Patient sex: M
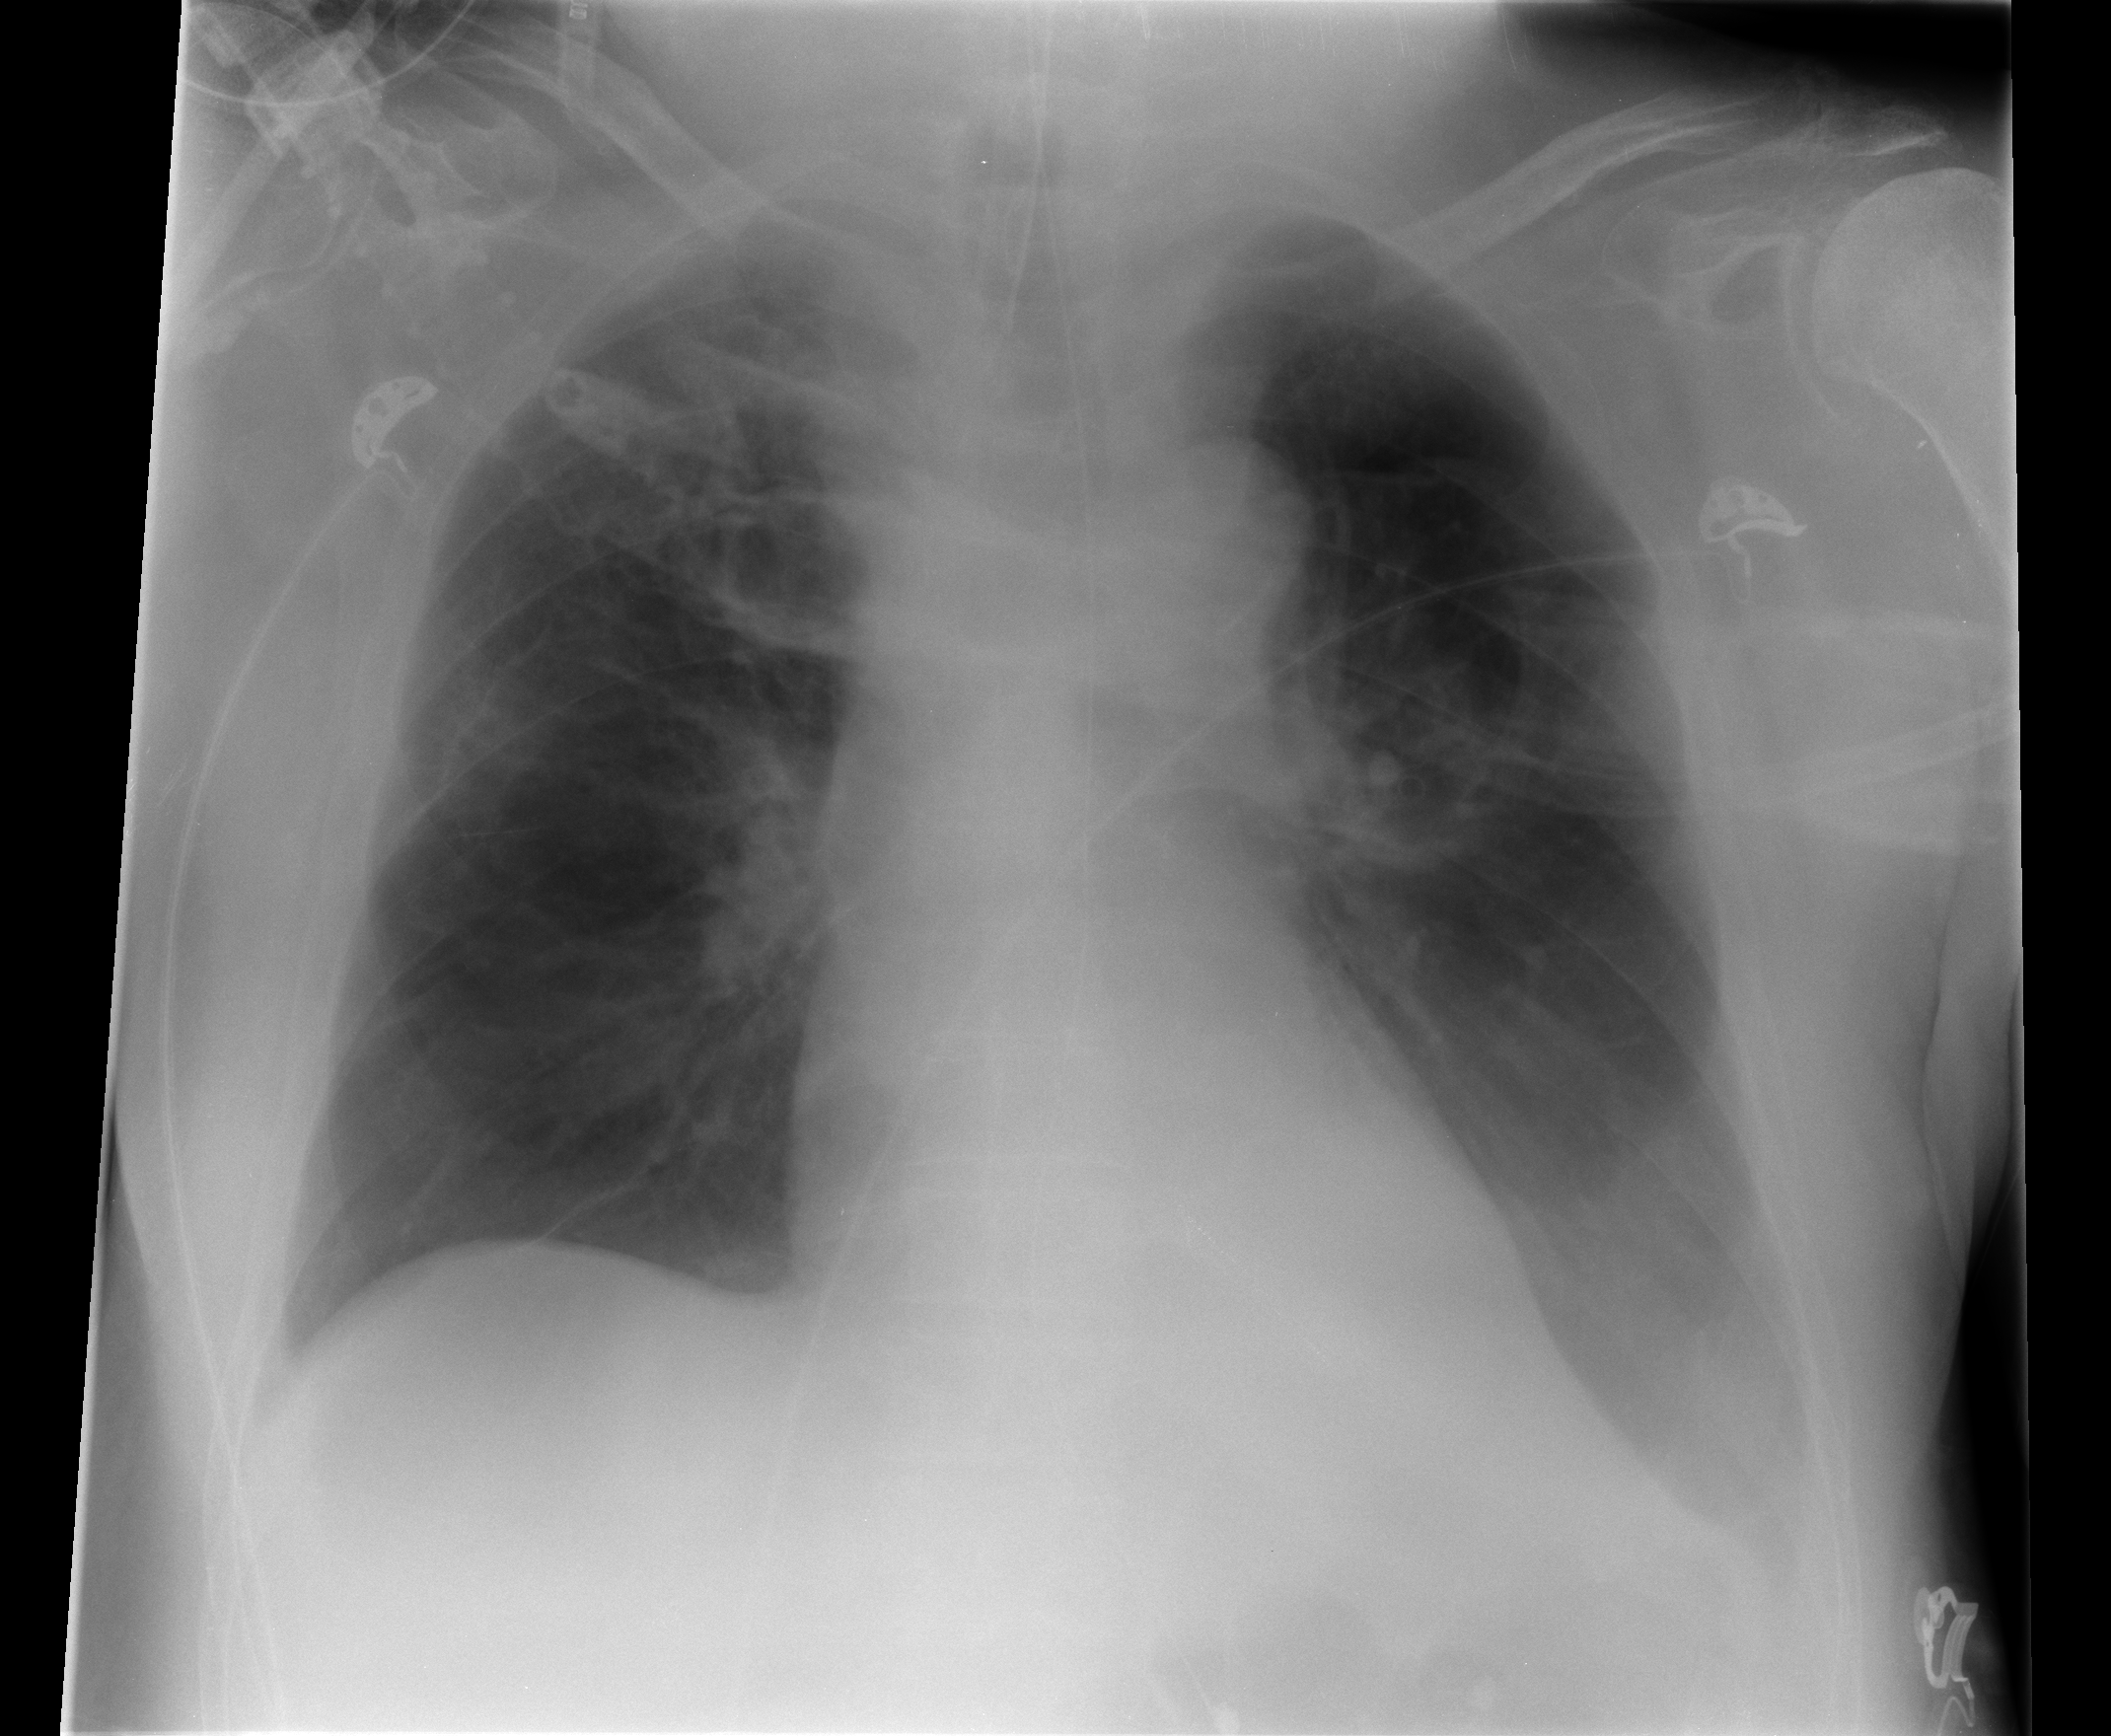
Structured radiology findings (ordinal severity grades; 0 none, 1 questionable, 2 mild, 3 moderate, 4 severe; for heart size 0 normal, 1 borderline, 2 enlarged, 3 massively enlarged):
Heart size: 0
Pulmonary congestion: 2
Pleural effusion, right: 1
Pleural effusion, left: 2
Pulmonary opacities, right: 0
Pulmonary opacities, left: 0
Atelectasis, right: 2
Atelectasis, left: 2